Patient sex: F
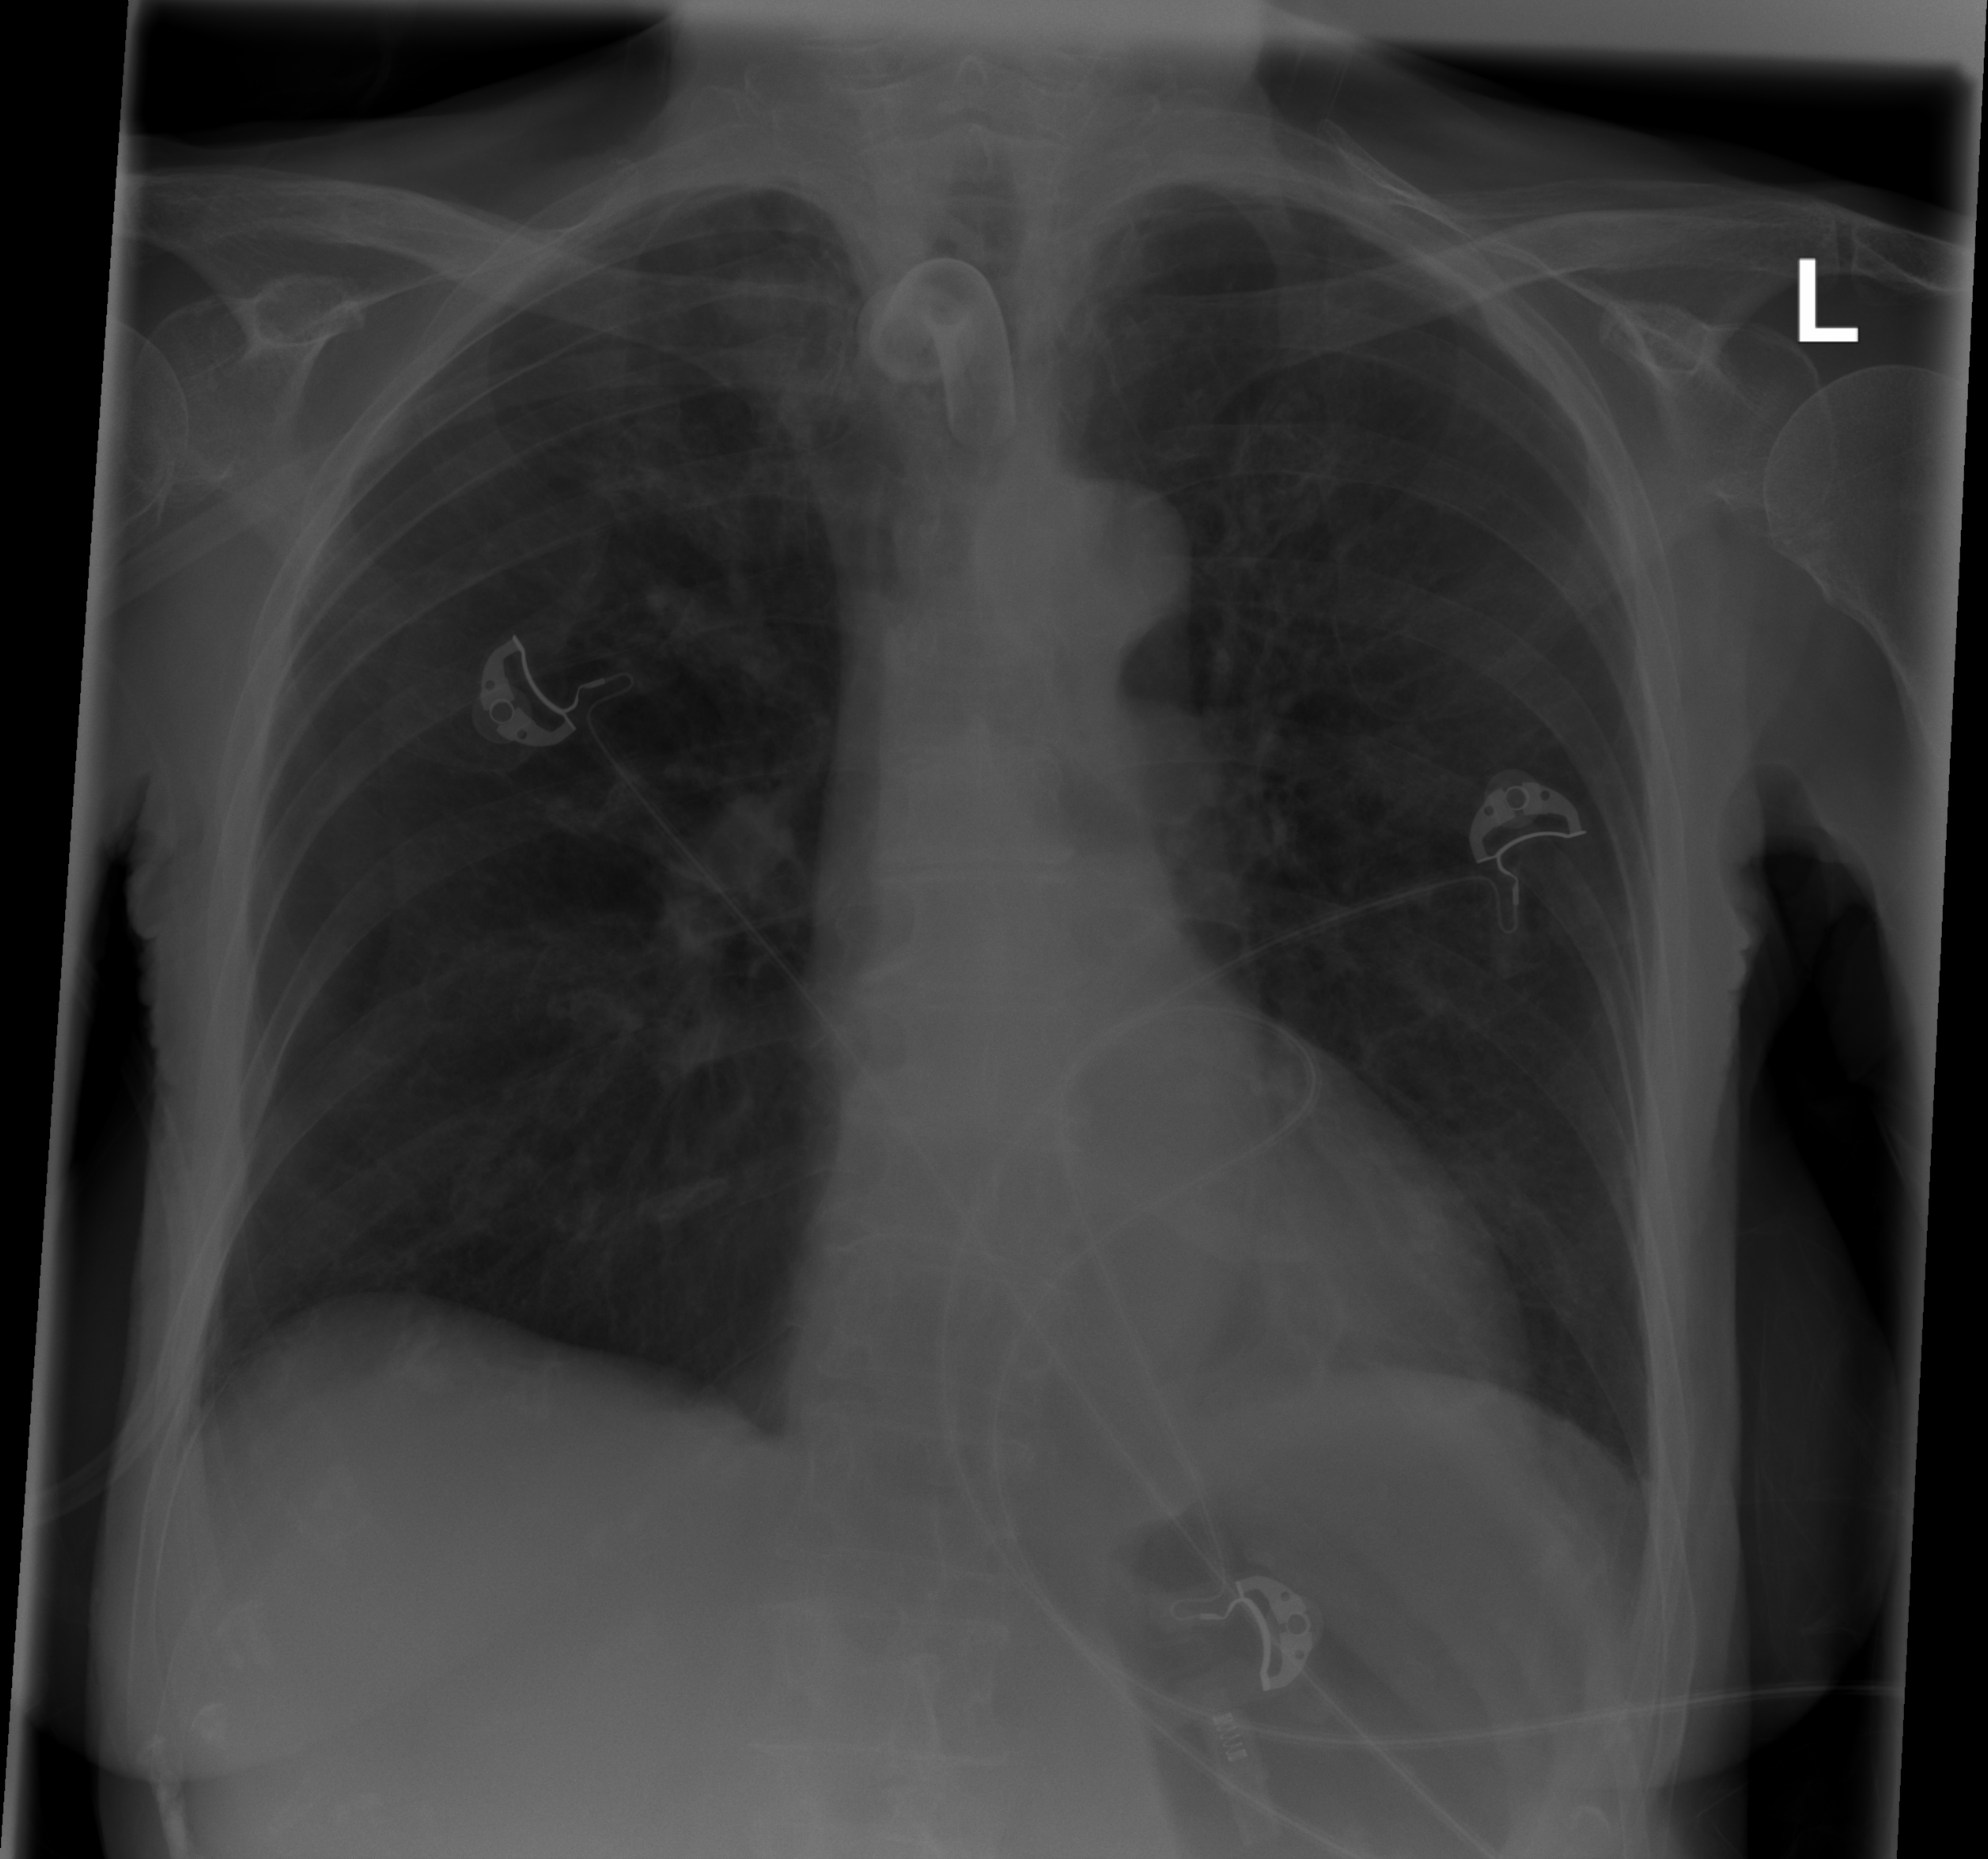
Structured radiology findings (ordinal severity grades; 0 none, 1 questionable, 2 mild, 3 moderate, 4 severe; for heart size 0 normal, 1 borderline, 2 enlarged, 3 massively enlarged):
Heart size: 0
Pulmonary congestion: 0
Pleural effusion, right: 0
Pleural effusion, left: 0
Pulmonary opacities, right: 0
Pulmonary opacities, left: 0
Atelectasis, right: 0
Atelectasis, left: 2